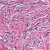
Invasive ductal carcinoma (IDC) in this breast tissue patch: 0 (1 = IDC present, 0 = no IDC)